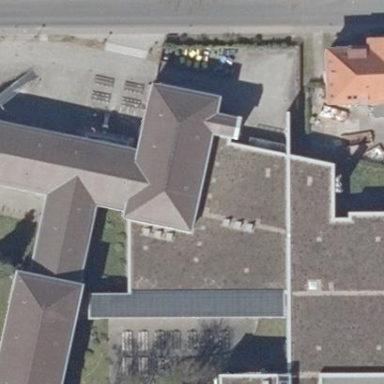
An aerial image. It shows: Canteen.